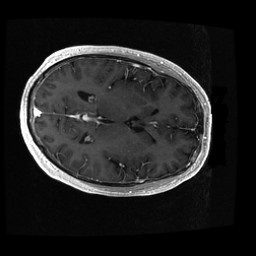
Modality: T1w
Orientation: axial
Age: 57
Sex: male
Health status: ill